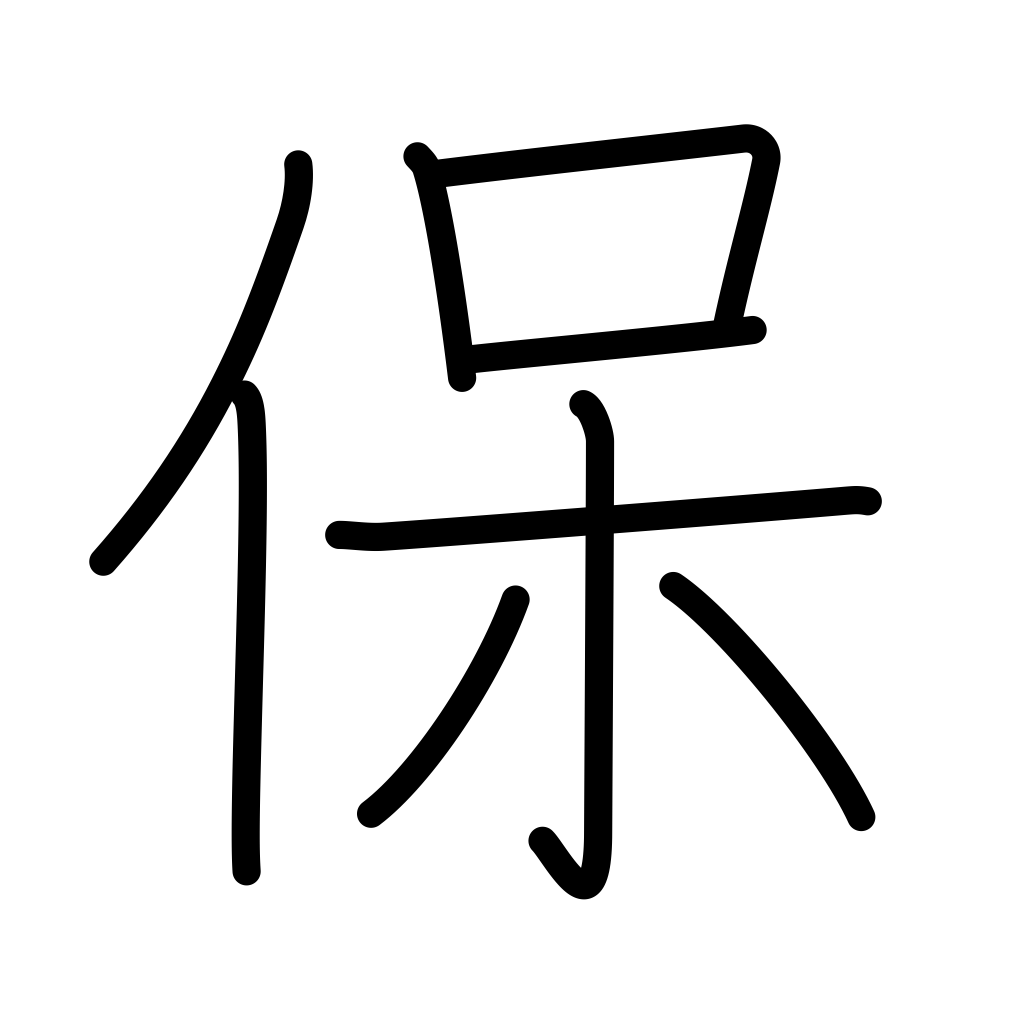
Meaning: protect, guarantee, keep, preserve, sustain, support